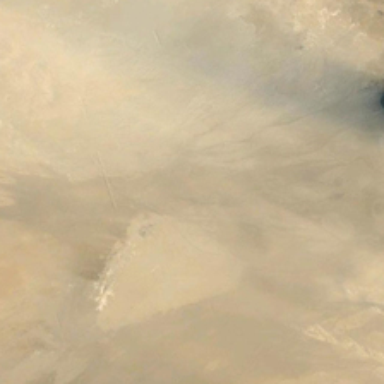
It is a large piece of yellow desert .